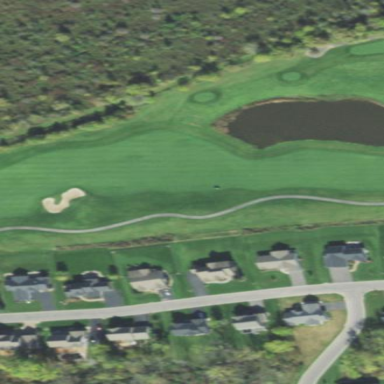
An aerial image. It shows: Golf fairway in the image.